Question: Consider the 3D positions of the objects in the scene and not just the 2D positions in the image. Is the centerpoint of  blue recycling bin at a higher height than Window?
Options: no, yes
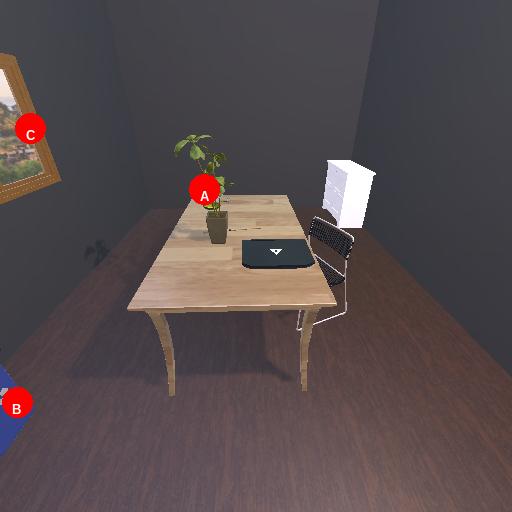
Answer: no